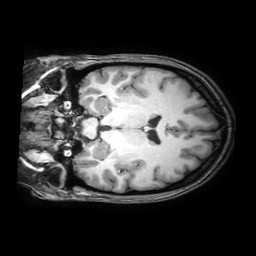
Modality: T1w
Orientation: coronal
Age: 19
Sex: female
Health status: healthy
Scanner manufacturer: philips
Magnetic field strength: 3 T
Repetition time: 0.0079 s
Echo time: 0.0035 s